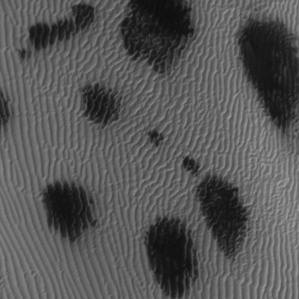
Label: frost